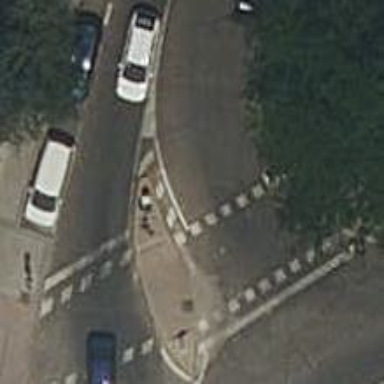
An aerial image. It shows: Road with traffic signals at crossing.